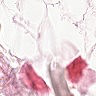
Metastatic tissue present: no